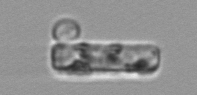
Label: Guinardia_delicatula